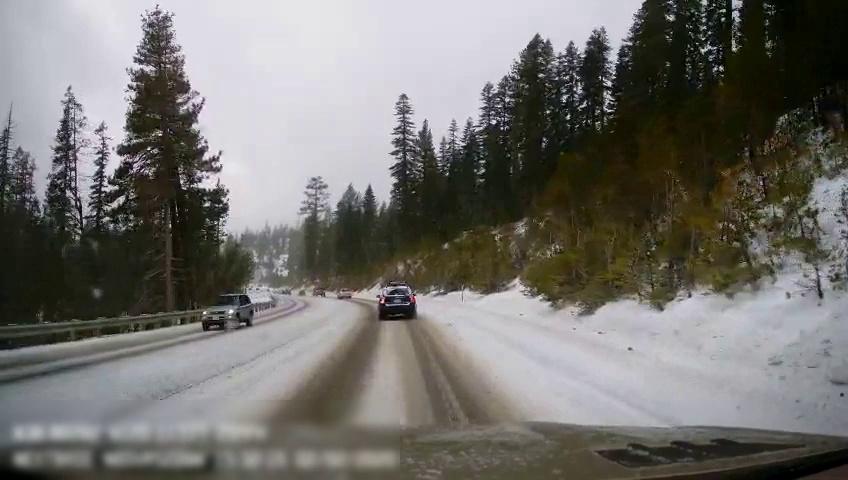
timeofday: Day
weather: Snowy
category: Drivable Space
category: Vehicles | SUV
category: Vehicles | Car
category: Vehicles | Car